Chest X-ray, PA view. Patient: 21 years old, sex F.
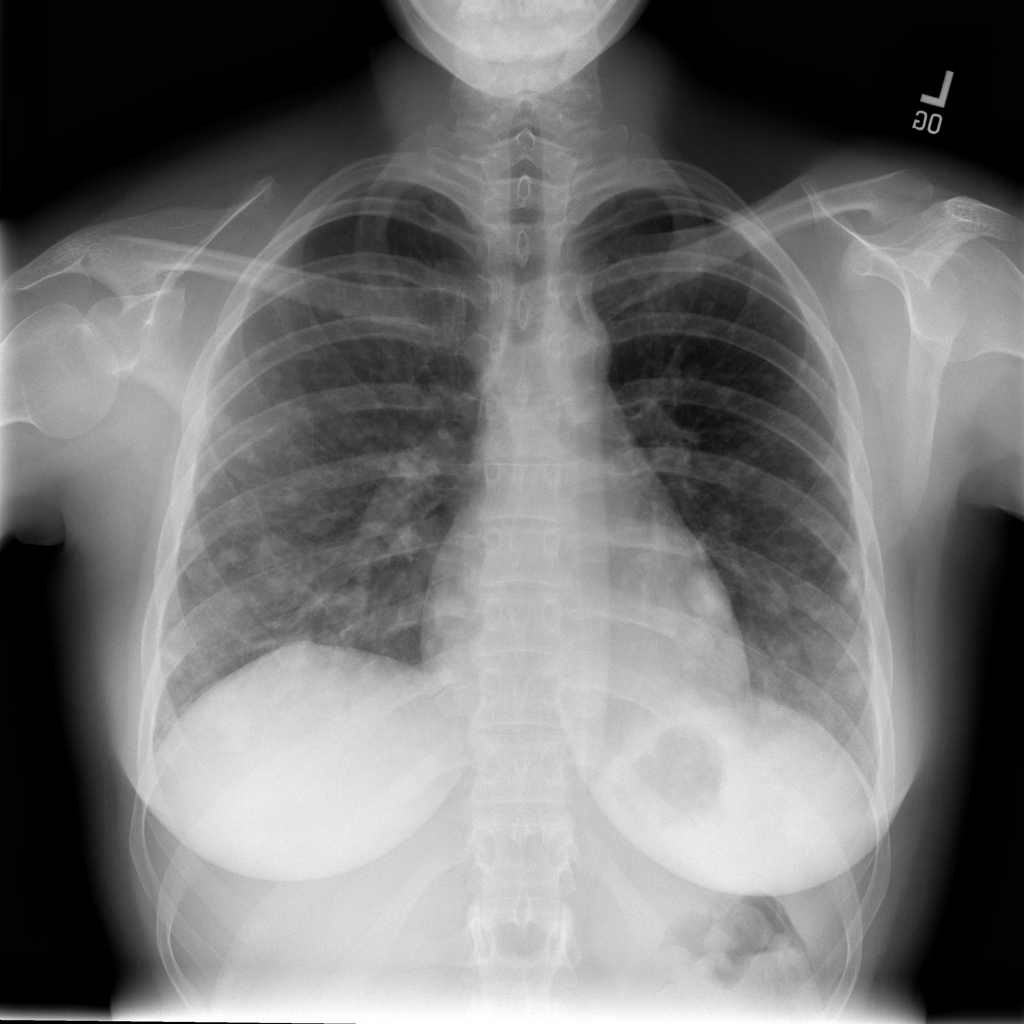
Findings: Nodule